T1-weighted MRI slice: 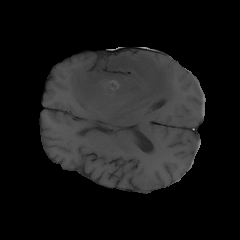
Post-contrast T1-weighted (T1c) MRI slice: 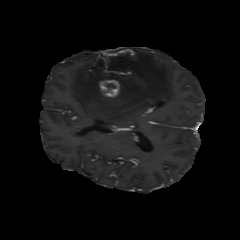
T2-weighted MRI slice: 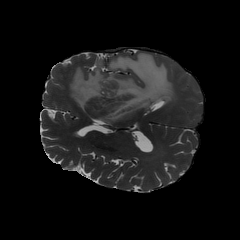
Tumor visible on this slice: yes